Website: slack
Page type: billing-address
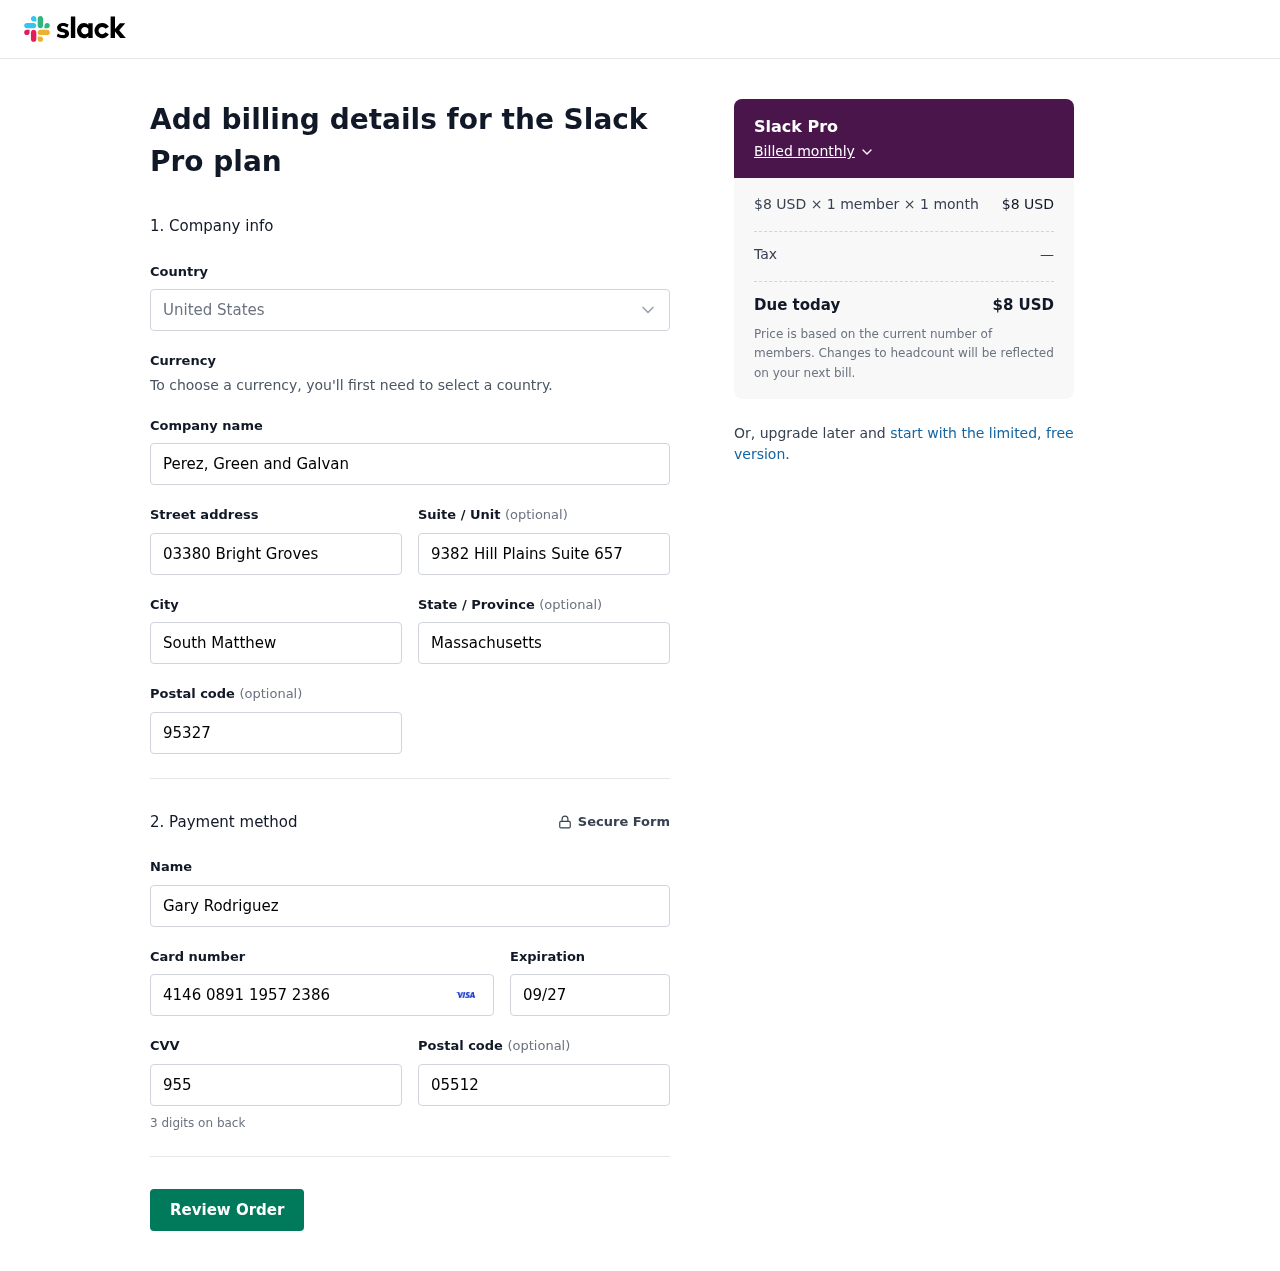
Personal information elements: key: PII_CARD_CVV
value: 955
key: PII_CARD_EXPIRY
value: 09/27
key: PII_CARD_NUMBER
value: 4146 0891 1957 2386
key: PII_CITY
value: South Matthew
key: PII_COMPANY
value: Perez, Green and Galvan
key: PII_COUNTRY
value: United States
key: PII_FULLNAME
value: Gary Rodriguez
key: PII_POSTCODE
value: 95327
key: PII_POSTCODE2
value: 05512
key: PII_STATE
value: Massachusetts
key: PII_STREET
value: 03380 Bright Groves
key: PII_STREET2
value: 9382 Hill Plains Suite 657
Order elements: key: ORDER_PLAN_PRICE
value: $8 USD
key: ORDER_NUM_MEMBERS
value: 1 member
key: ORDER_NUM_MONTHS
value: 1 month
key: ORDER_SUBTOTAL
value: $8 USD
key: ORDER_TAX
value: —
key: ORDER_TOTAL
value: $8 USD